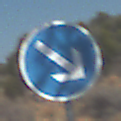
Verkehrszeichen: VorgeschriebeneVorbeifahrtRechts
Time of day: Midday
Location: Outdoor (Nature)
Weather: Clear
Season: NotSpecified
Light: Natural